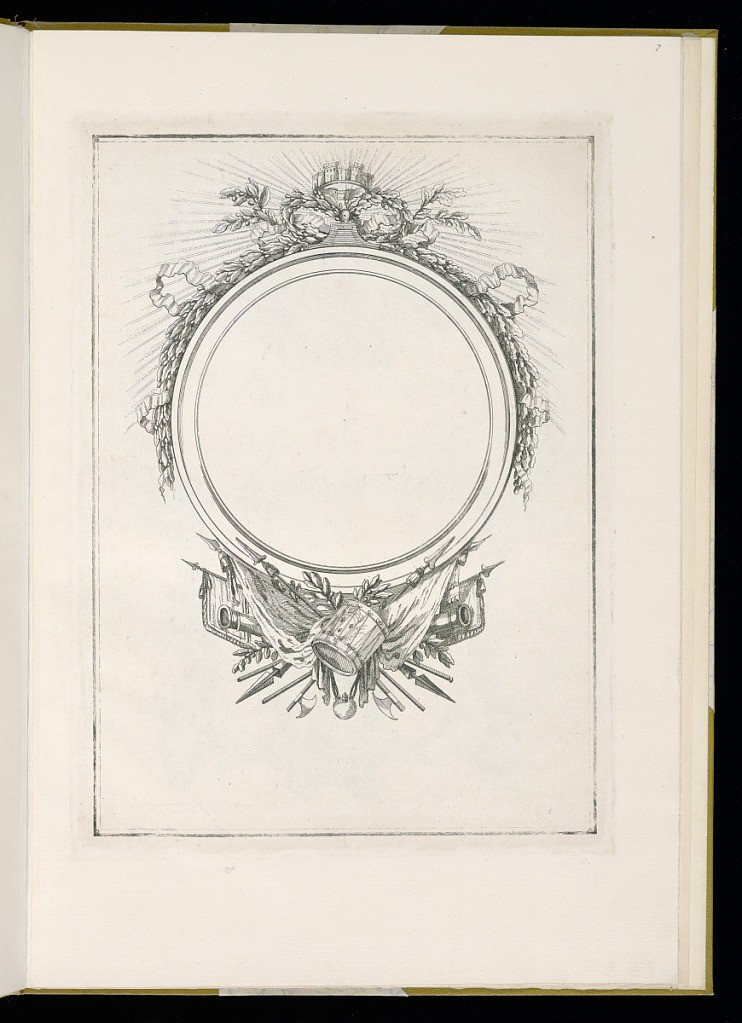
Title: Design for a Frame or Medallion
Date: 18th century
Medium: Etching on paper
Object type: Album of frames
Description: Design for a round frame or medallion, topped with a castle or fortress crown, foliate branches, and a festoon of leaves tied with ribbon with emanating sun rays. Below, a trophy of arms and armor with a drum, spears, banners, canons, axes, and foliate branches.